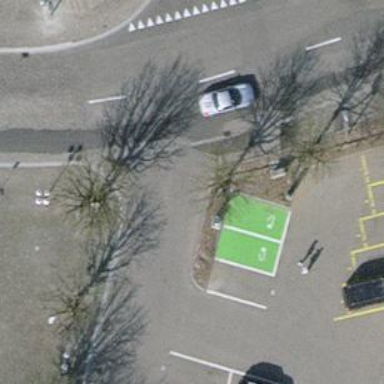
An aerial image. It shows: Charging station.